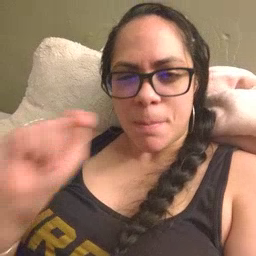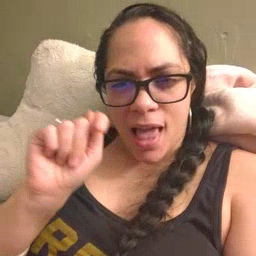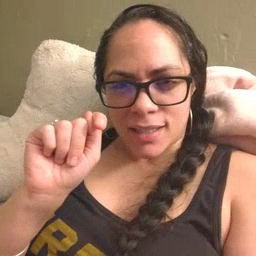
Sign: potty